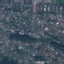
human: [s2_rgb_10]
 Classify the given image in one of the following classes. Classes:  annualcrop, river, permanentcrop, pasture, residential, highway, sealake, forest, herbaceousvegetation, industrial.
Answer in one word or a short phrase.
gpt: Residential